Interaction volume radius: 5 \u00c5
Interaction volume height: 30 \u00c5
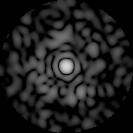
Disorder parameter: 0.8349